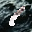
Label: 1